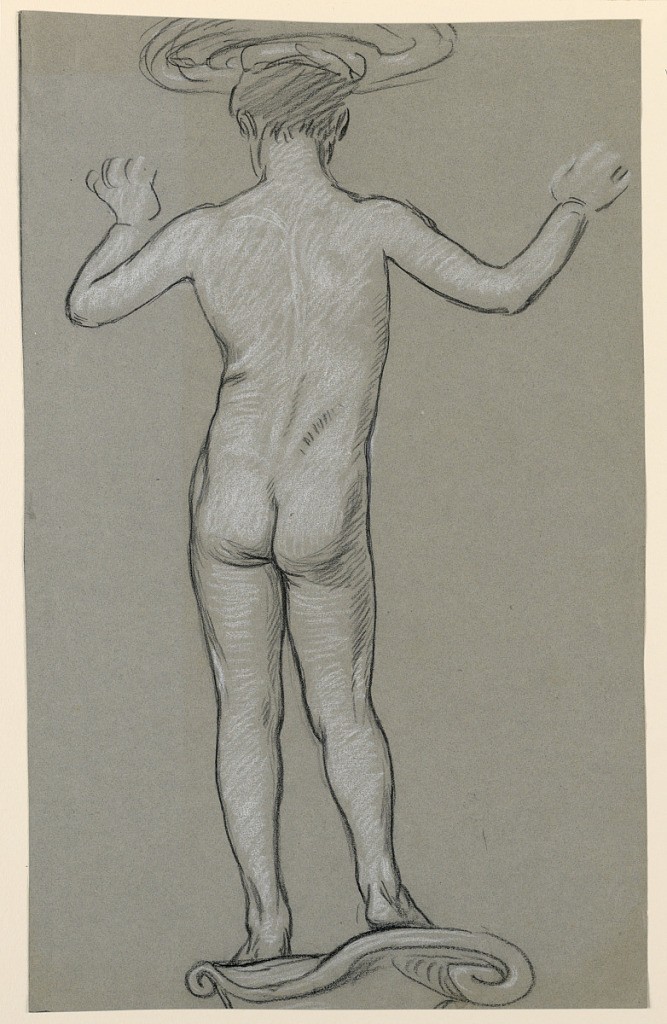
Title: figure study: design for a fountain
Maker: Elihu Vedder, American, 1836 – 1923
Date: ca. 1890
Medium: black crayon, white chalk, on gray paper
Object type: Drawing
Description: Vertical rectangle. The nude figure of a boy, standing, seen from the back. The arms are uplifted, the hands indicated briefly. Basin on boy's head, and pedestal, suggested.